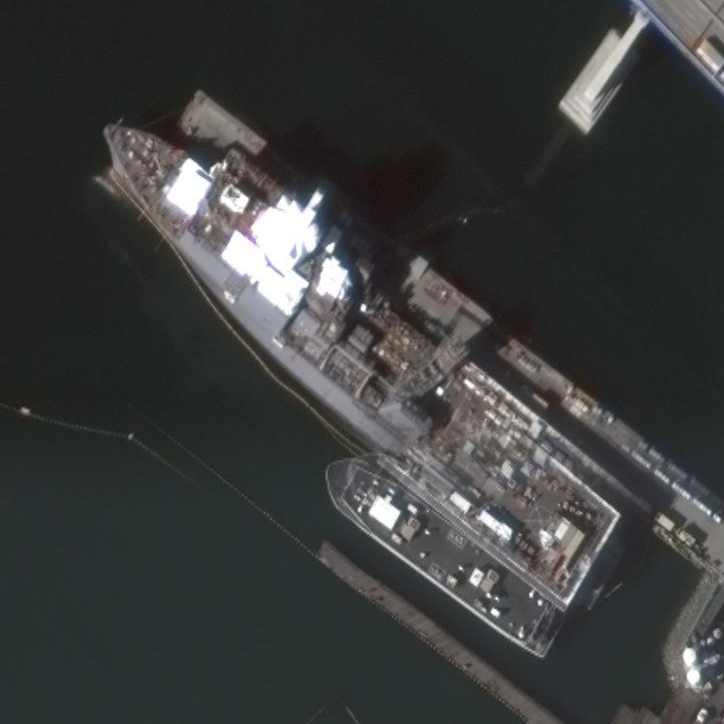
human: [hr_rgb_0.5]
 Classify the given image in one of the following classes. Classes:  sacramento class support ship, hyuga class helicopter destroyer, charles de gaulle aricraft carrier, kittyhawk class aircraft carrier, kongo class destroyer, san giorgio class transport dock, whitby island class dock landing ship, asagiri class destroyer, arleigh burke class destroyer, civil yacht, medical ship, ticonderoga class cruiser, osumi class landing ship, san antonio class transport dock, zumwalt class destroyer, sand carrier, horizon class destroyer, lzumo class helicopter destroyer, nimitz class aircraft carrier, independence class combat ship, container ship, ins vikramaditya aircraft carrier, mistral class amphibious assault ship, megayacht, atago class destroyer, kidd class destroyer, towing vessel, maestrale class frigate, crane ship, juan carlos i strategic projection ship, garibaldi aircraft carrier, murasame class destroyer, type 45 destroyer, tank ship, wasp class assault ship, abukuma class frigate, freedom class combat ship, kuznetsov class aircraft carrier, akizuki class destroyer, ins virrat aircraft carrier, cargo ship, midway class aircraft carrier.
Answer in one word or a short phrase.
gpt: Whitby Island class dock landing ship